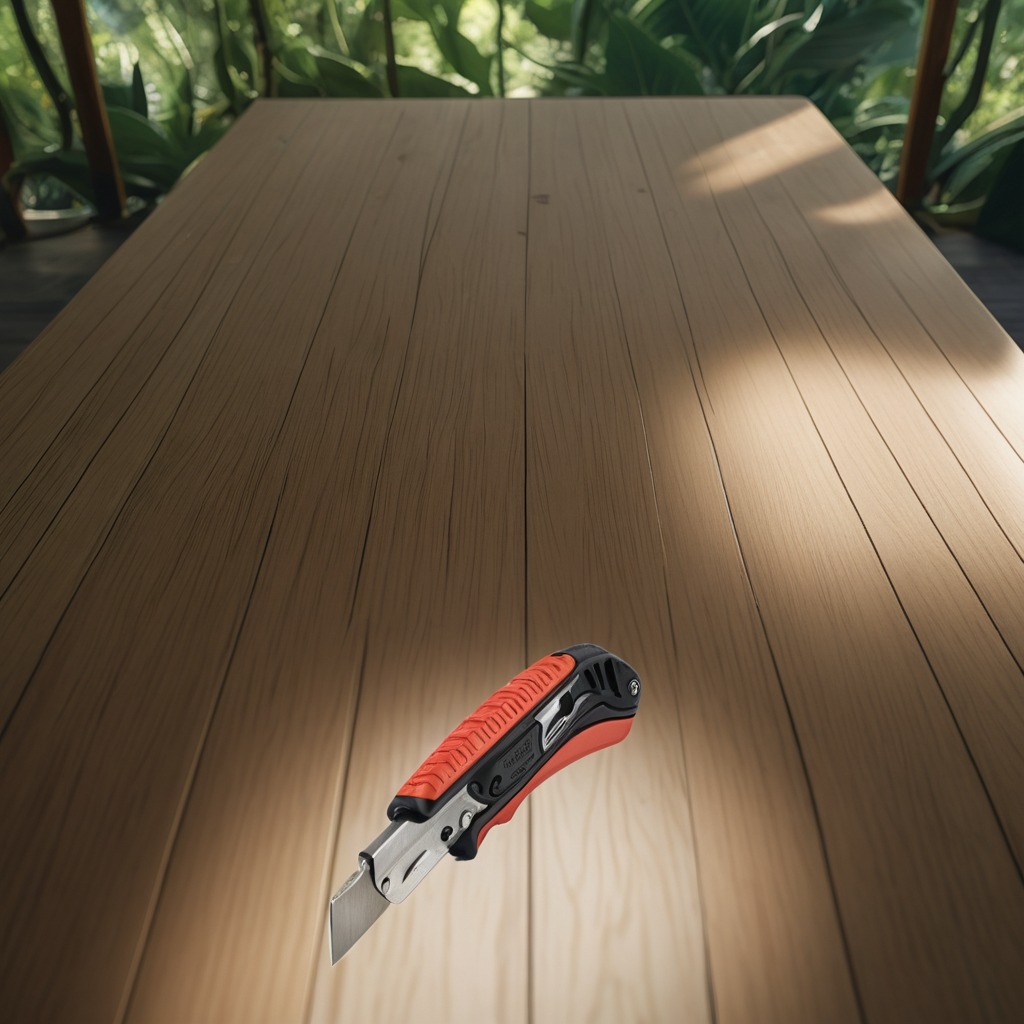
A utility knife is lying on a wooden table inside a jungle field workshop tent.